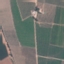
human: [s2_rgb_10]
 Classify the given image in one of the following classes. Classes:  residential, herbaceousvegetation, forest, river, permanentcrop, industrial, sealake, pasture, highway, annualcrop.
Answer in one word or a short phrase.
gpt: PermanentCrop